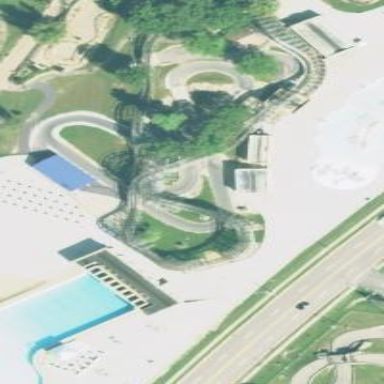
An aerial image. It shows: Karting raceway for sports enthusiasts.